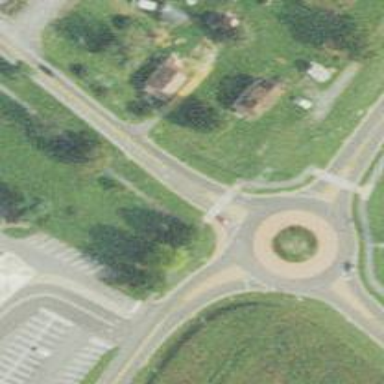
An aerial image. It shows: Marked crossing on cycleway.